Interaction volume radius: 5 \u00c5
Interaction volume height: 10 \u00c5
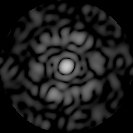
Disorder parameter: 0.7735